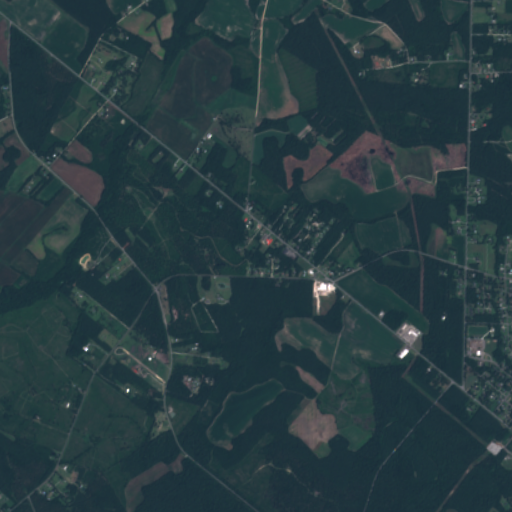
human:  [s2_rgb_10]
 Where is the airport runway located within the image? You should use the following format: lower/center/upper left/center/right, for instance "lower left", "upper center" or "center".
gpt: The airport runway is located in the upper left of the image.
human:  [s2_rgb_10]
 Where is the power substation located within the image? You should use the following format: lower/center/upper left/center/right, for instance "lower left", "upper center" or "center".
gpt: The power substation is located in the lower right of the image.
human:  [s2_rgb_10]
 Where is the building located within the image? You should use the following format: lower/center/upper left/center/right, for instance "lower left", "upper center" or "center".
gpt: The building is located in the center right of the image.
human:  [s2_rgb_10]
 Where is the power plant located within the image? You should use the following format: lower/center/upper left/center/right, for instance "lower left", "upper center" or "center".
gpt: There is no power plant in the image.